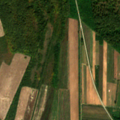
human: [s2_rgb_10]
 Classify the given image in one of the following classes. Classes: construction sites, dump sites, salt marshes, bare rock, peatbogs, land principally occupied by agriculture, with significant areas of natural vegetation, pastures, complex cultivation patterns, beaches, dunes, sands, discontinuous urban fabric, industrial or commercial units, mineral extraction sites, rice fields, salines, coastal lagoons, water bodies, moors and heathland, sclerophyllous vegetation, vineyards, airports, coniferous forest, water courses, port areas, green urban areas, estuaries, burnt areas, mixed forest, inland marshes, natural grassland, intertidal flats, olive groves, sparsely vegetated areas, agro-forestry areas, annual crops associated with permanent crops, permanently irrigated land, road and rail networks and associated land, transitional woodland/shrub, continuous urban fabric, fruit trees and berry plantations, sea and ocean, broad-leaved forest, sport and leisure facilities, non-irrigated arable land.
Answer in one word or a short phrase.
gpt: non-irrigated arable land, fruit trees and berry plantations, complex cultivation patterns, land principally occupied by agriculture, with significant areas of natural vegetation, broad-leaved forest, transitional woodland/shrub